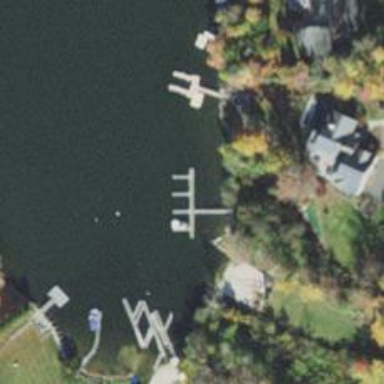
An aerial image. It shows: Man-made pier.